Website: macys
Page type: cart
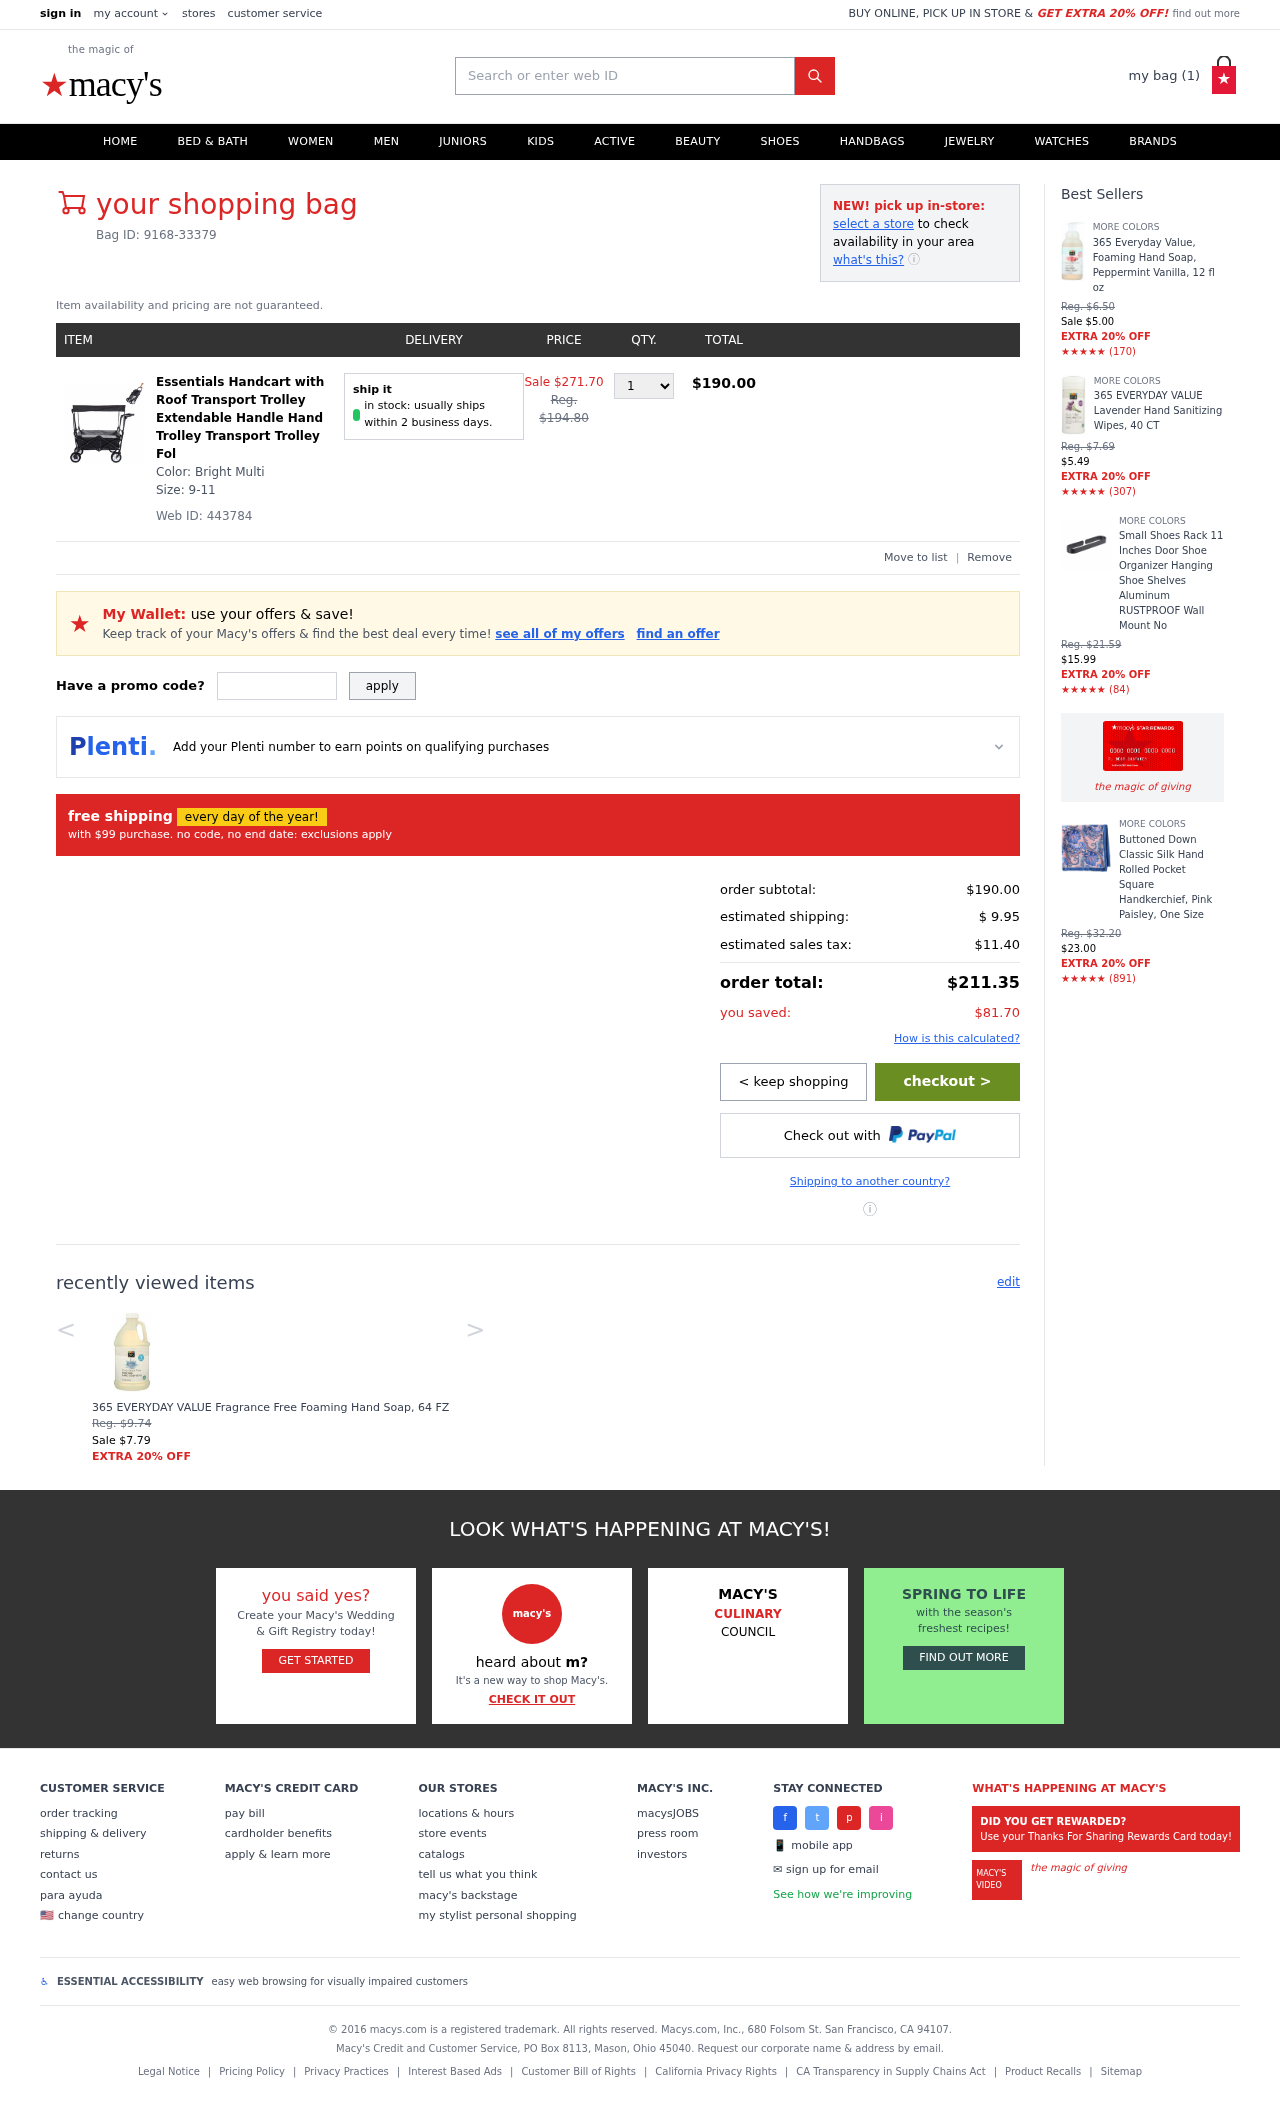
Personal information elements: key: PII_PROMO_CODE
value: HOLIDAY16
Product elements: key: PRODUCT1_NAME
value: Essentials Handcart with Roof Transport Trolley Extendable Handle Hand Trolley Transport Trolley Fol
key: PRODUCT1_PRICE
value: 190
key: PRODUCT1_QUANTITY
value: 1
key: PRODUCT2_NAME
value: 365 EVERYDAY VALUE Fragrance Free Foaming Hand Soap, 64 FZ
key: PRODUCT2_PRICE
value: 7.79
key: PRODUCT3_NAME
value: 365 Everyday Value, Foaming Hand Soap, Peppermint Vanilla, 12 fl oz
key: PRODUCT3_NUM_RATINGS
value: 170
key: PRODUCT3_PRICE
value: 5
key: PRODUCT4_NAME
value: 365 EVERYDAY VALUE Lavender Hand Sanitizing Wipes, 40 CT
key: PRODUCT4_NUM_RATINGS
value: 307
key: PRODUCT4_PRICE
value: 5.49
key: PRODUCT5_NAME
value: Small Shoes Rack 11 Inches Door Shoe Organizer Hanging Shoe Shelves Aluminum RUSTPROOF Wall Mount No
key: PRODUCT5_NUM_RATINGS
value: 84
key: PRODUCT5_PRICE
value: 15.99
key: PRODUCT6_NAME
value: Buttoned Down Classic Silk Hand Rolled Pocket Square Handkerchief, Pink Paisley, One Size
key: PRODUCT6_NUM_RATINGS
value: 891
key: PRODUCT6_PRICE
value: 23
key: PRODUCT1_ORIGINAL_PRICE
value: Sale $271.70
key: PRODUCT1_TOTAL
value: $190.00
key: PRODUCT2_ORIGINAL_PRICE
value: Reg. $9.74
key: PRODUCT3_ORIGINAL_PRICE
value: Reg. $6.50
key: PRODUCT3_RATING
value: ★★★★★
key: PRODUCT4_ORIGINAL_PRICE
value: Reg. $7.69
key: PRODUCT4_RATING
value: ★★★★★
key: PRODUCT5_ORIGINAL_PRICE
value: Reg. $21.59
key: PRODUCT5_RATING
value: ★★★★★
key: PRODUCT6_ORIGINAL_PRICE
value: Reg. $32.20
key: PRODUCT6_RATING
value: ★★★★★
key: PRODUCT_WEB_ID
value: Web ID: 443784
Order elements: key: ORDER_NUM_ITEMS
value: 1
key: ORDER_BAG_ID
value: Bag ID: 9168-33379
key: ORDER_SUBTOTAL
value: $190.00
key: ORDER_SHIPPING_COST
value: $ 9.95
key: ORDER_TAX
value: $11.40
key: ORDER_TOTAL
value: $211.35
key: ORDER_SAVINGS
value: $81.70
Search elements: key: HEADER_SEARCH
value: Search or enter web ID